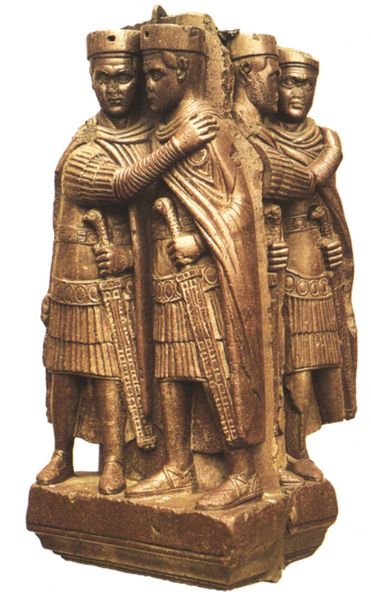
Titel: Tetrarchenkaiser, Spolie an der Südfassade
Standort: Venedig, S. Marco (EU - I - Venetien); Herkunftsort: Konstantinopel (EU - Türkei)
Schlagwörter: hand, kopf, mann, finger, mund, männer, nase, rock, arm, falten, halten, sockel, stein, boden, skulptur, umarmung, ziehen, angst, soldaten, grimmig, bronze, griff, greifen, schwert, waffen, rüstung, statuen, mittelalter, entschlossen, reif, brüder, umschlossen